Field crop: tomato
Growth stage: 1
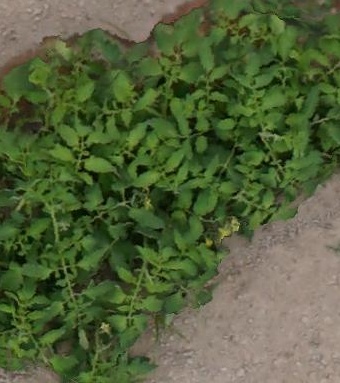
Species: tomato